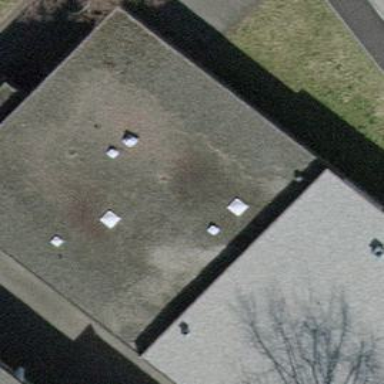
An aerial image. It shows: Office building.